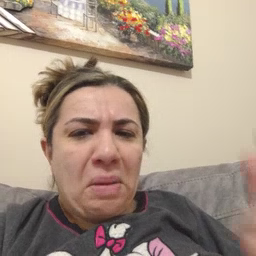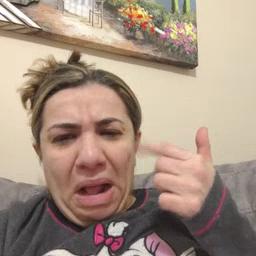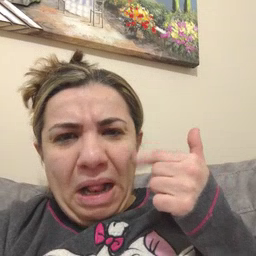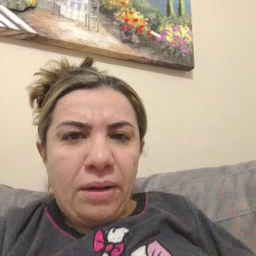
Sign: cry